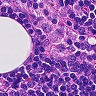
Metastatic tissue present: no